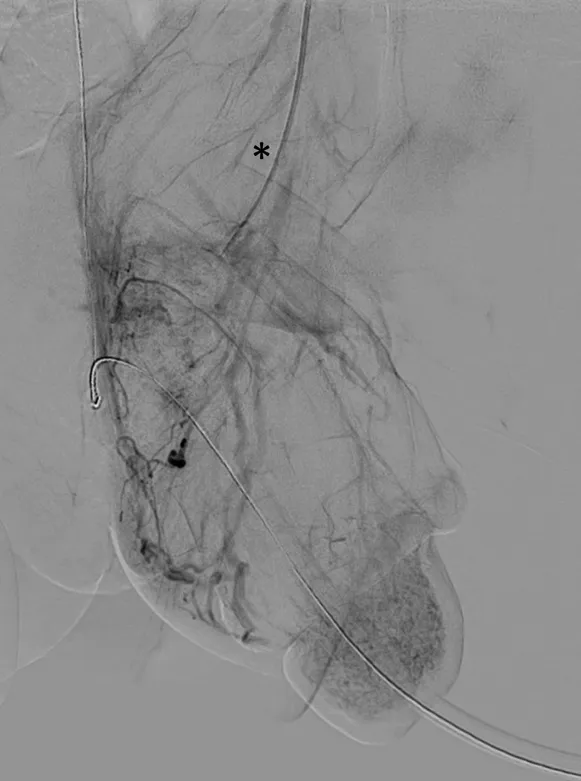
Venous phase of the digital subtraction angiography (DSA) of the left internal pudendal artery (*) showed a sufficient venous drainage of the glans.
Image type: radiology (x_ray)